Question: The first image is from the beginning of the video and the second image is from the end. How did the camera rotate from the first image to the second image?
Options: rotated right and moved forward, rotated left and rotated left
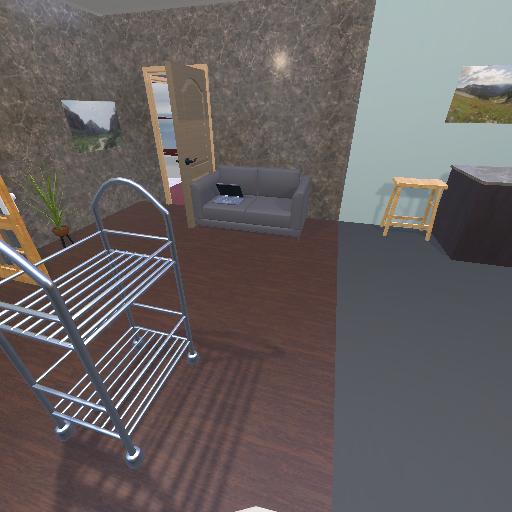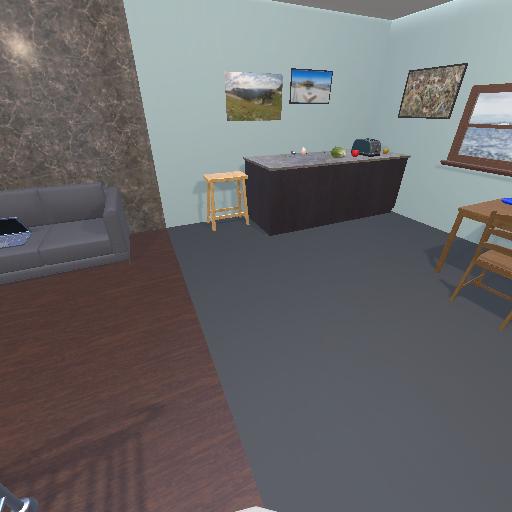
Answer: rotated right and moved forward